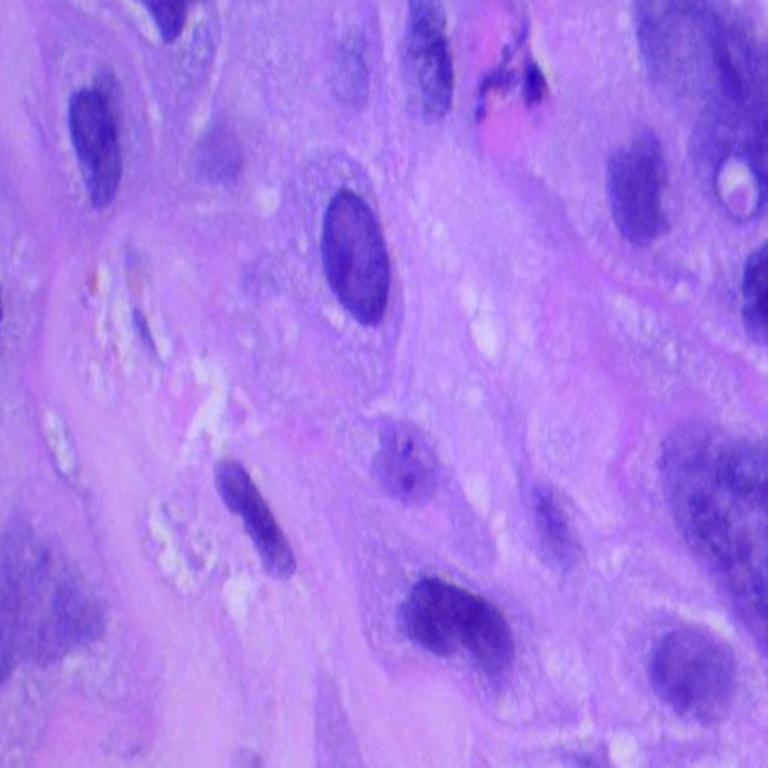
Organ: lung
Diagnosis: squamous carcinomas